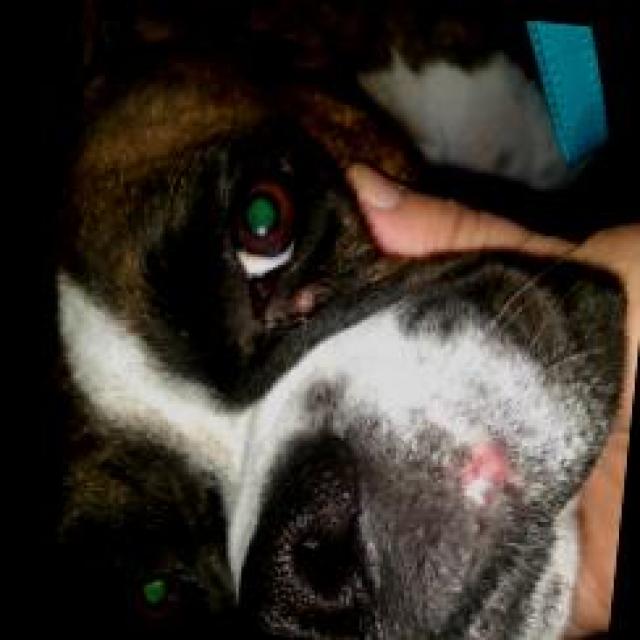
Canine hypersensitivity reaction — allergic skin response with urticaria, erythema, pruritus, and angioedema. May be food, environmental, or flea allergy related.